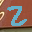
Label: 2